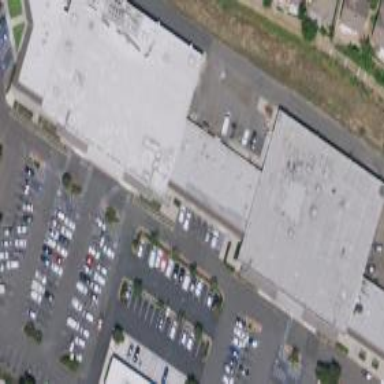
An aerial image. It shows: Supermarket located in building.